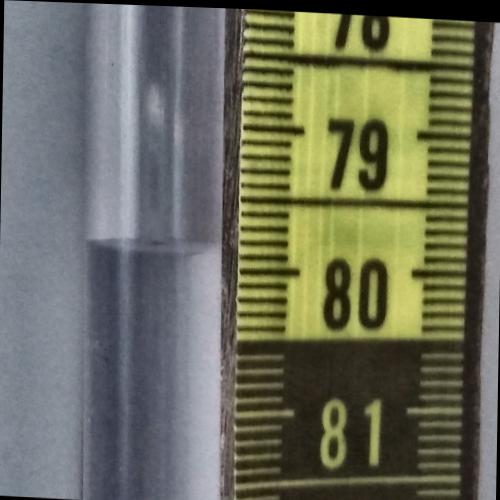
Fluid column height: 79.9 cm